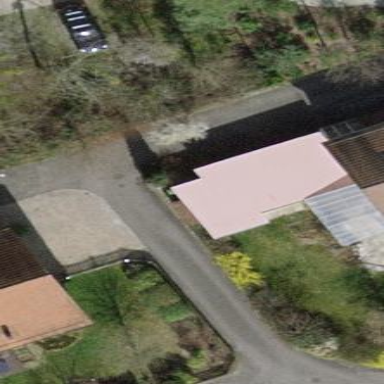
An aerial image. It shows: View of roof of building.